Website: ulta-beauty
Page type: billing-address
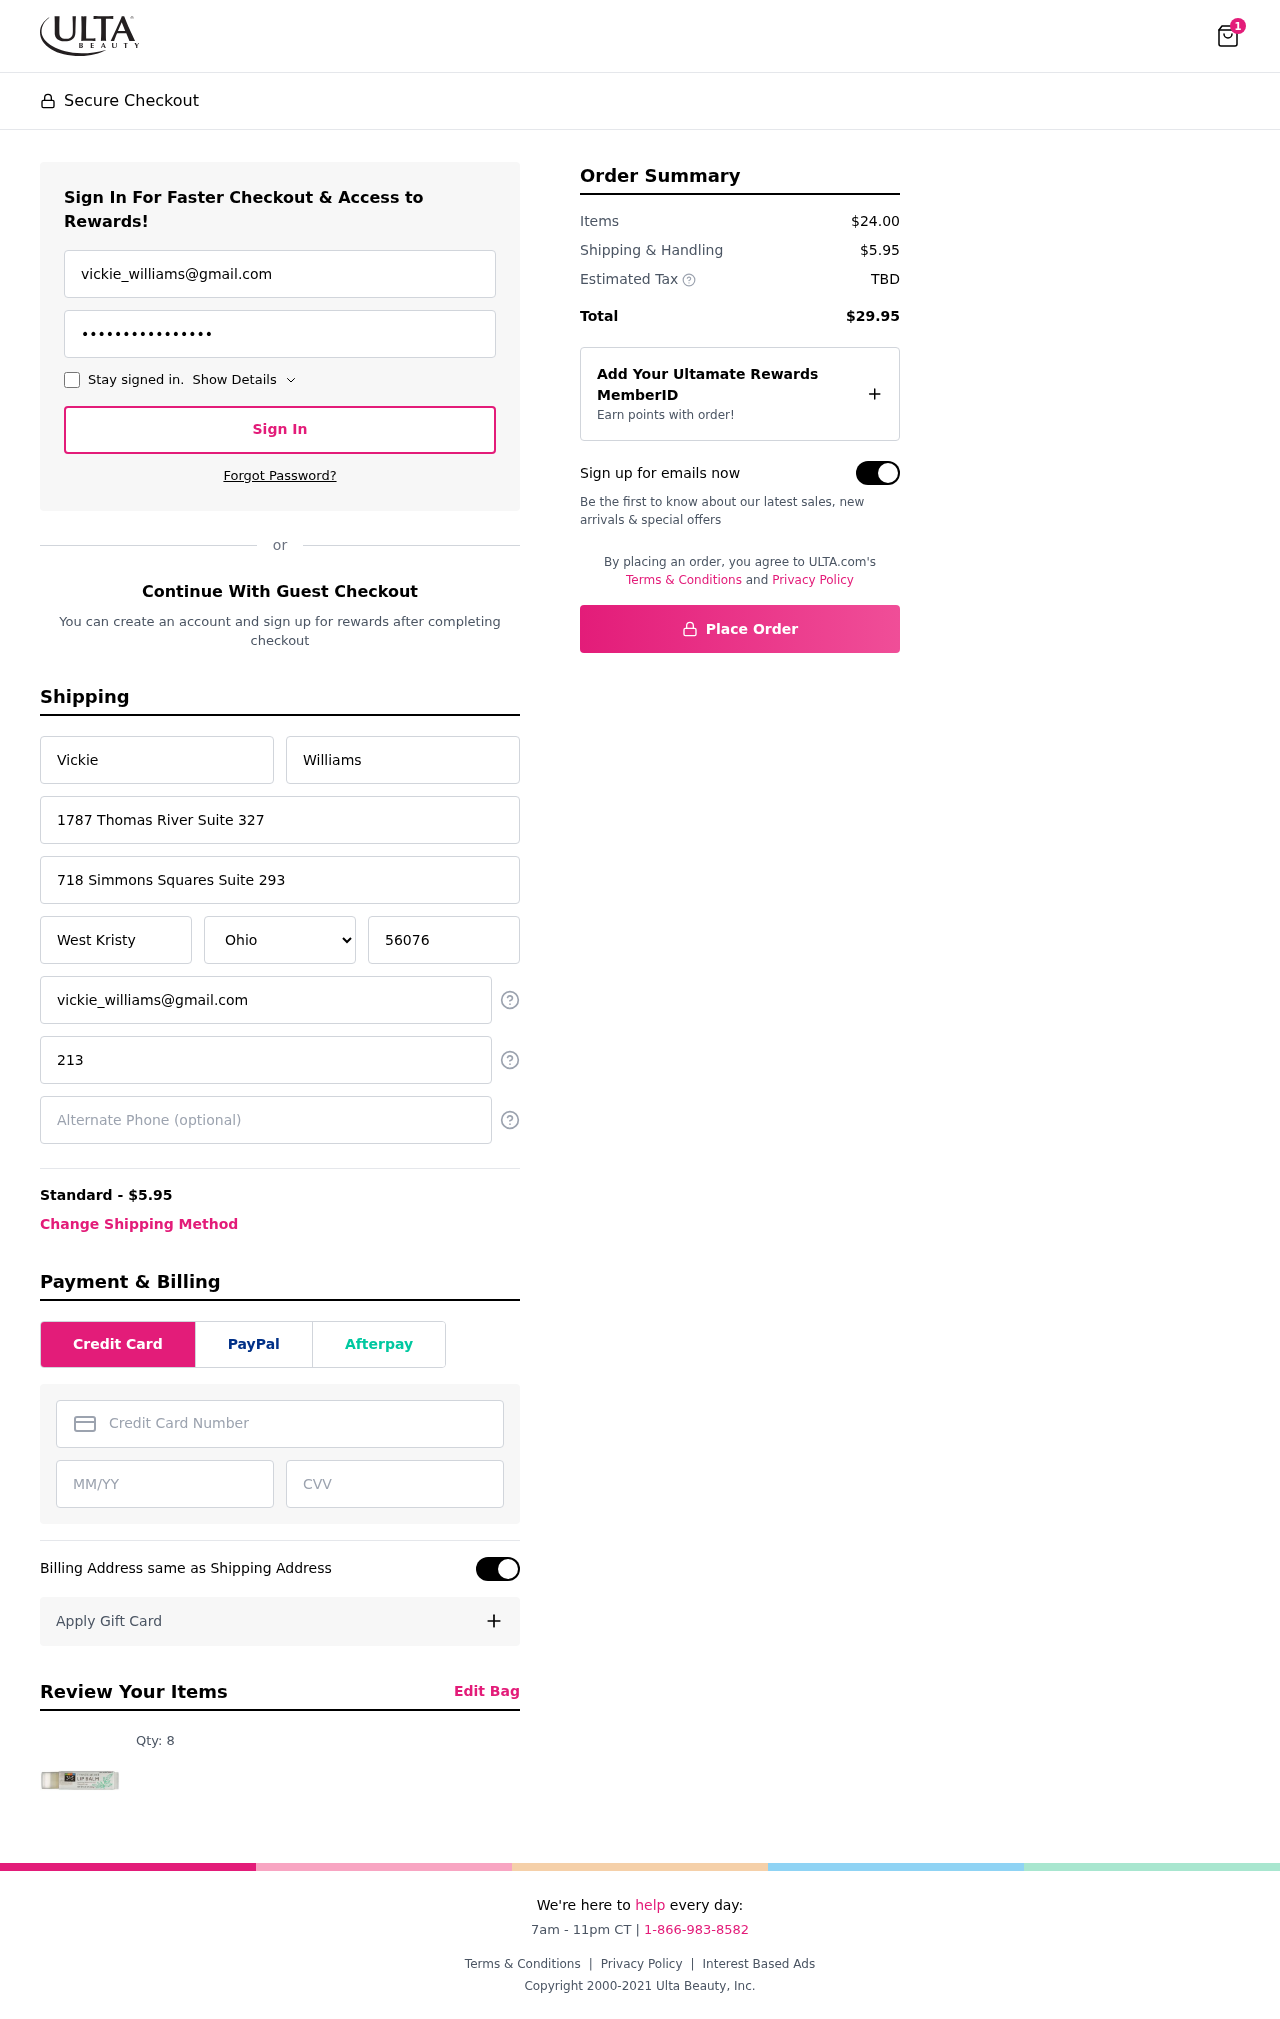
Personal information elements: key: PII_STATE
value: Ohio
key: PII_EMAIL
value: vickie_williams@gmail.com
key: PII_FIRSTNAME
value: Vickie
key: PII_LASTNAME
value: Williams
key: PII_STREET
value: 1787 Thomas River Suite 327
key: PII_STREET2
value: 718 Simmons Squares Suite 293
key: PII_CITY
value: West Kristy
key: PII_POSTCODE
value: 56076
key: PII_PHONE
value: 2135128398
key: PII_ALT_PHONE
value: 9766415784
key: PII_CARD_NUMBER
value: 2719 7152 1676 8334
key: PII_CARD_EXPIRY
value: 12/27
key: PII_CARD_CVV
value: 003
Product elements: key: PRODUCT1_QUANTITY
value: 8
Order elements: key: ORDER_NUM_ITEMS
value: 1
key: ORDER_SHIPPING_COST
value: $5.95
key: ORDER_SUBTOTAL
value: $24.00
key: ORDER_TOTAL
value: $29.95